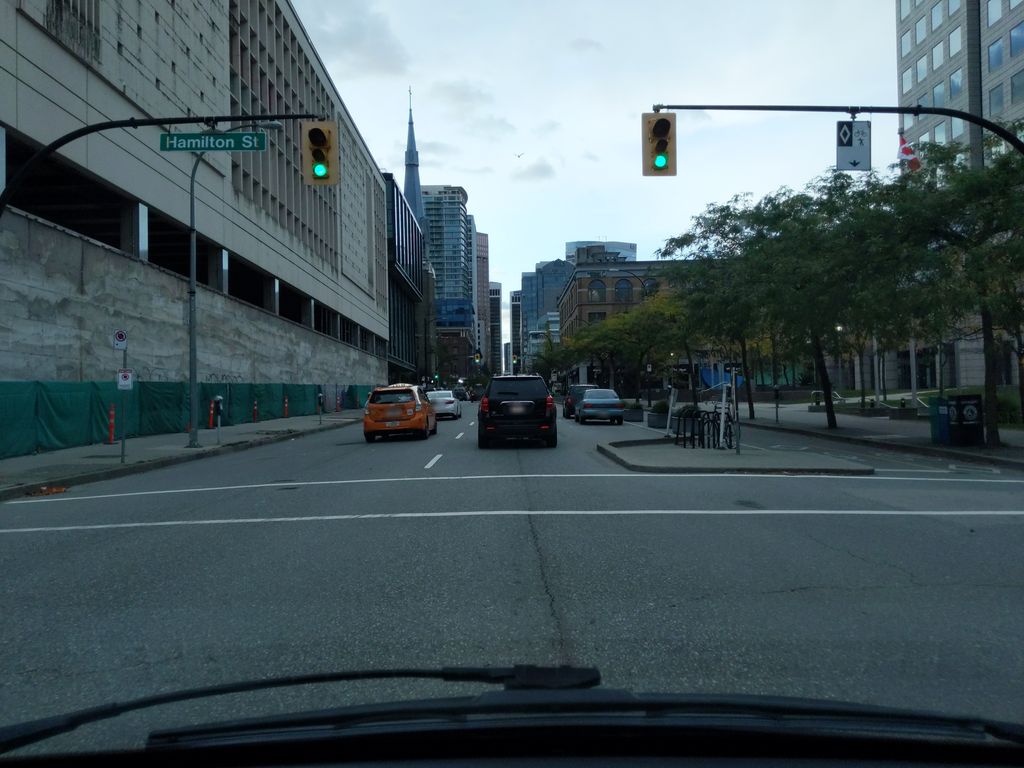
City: vancouver